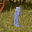
Label: 1